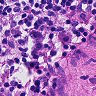
Metastatic tissue present: no